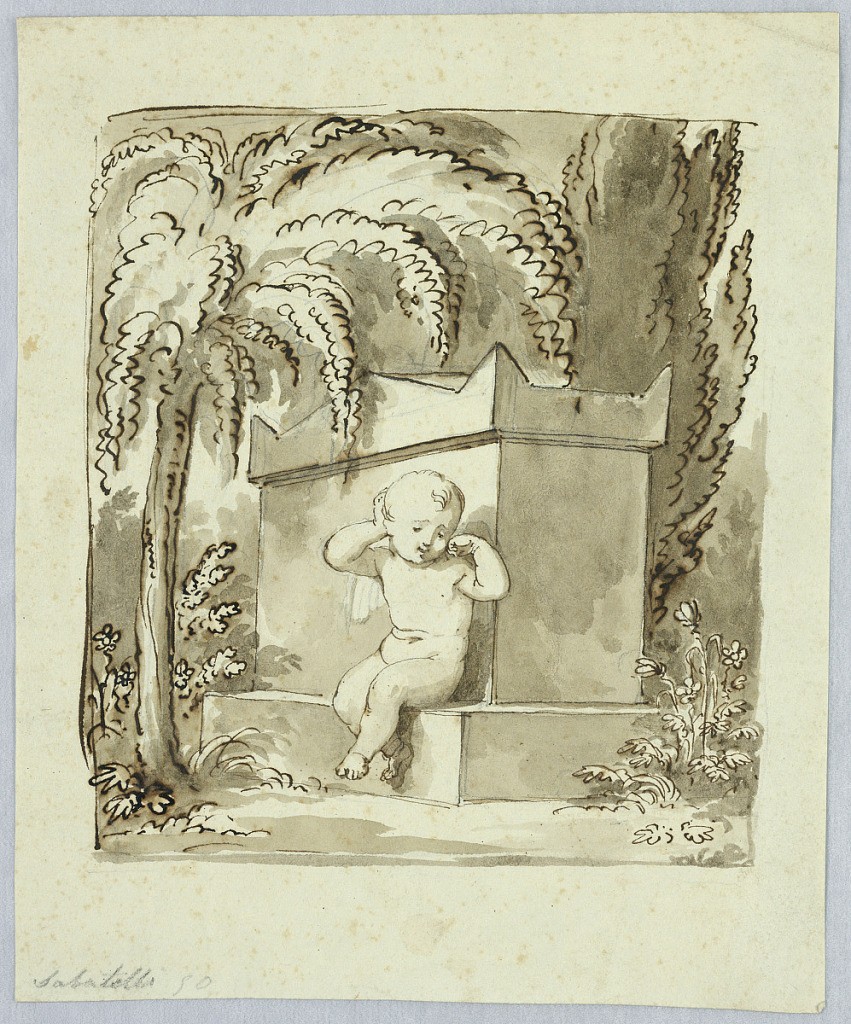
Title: Angel with Tomb
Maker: Minardi Tommaso, Italian, 1787 - 1871
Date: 19th century
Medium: Pen and ink, brush and wash on paper
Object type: Drawing
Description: View of angel seated on a tombstone surrounded by plants.